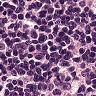
Metastatic tissue present: yes